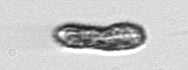
Label: Pseudochattonella_farcimen